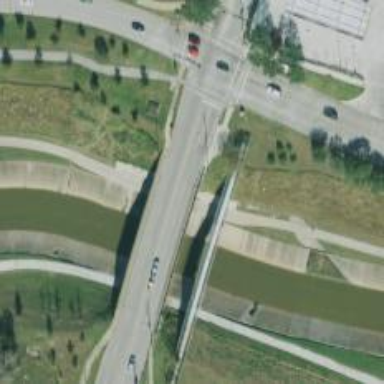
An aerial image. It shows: Primary highway bridge.